Question: I am using VS2012 and I would like to know which code in my project is never called. How can I do it?
Here is the menu I tried out for the dead code analysis, but did not find it here.

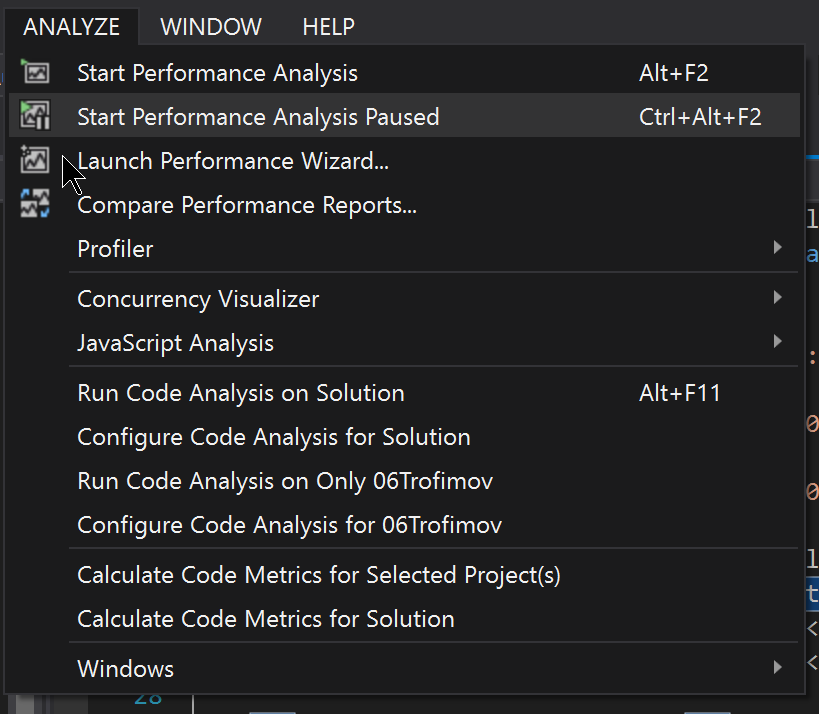
Answer: Short answer: Visual Studio does not support this.
The code analysis checkers that can find uncalled functions are available for managed (i.e. .NET) code only, e.g. <URL>.
Static analysis of C++ code is a lot more difficult, and there are only a handful of <URL> related to unused/redundant/unreachable code:
- <URL>
All of those rules indicate either a bug, or point to redundant code, that is never executed. The list applies to code analysis rules implemented in Visual Studio 2017. Previous versions of Visual Studio may not provide checkers for all of them.
---